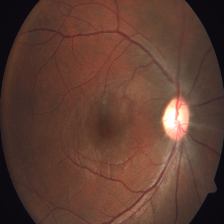
Diabetic retinopathy grade: Severe